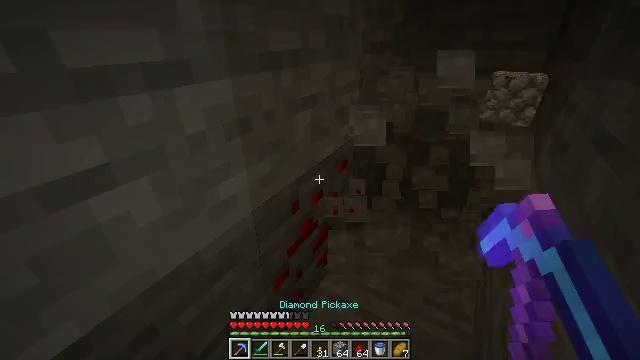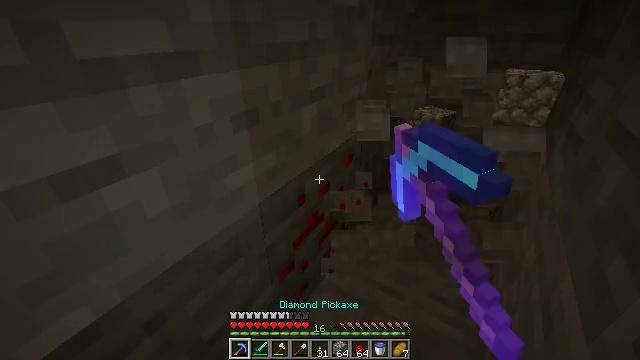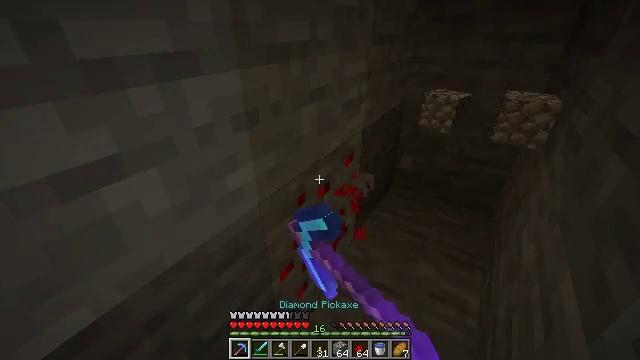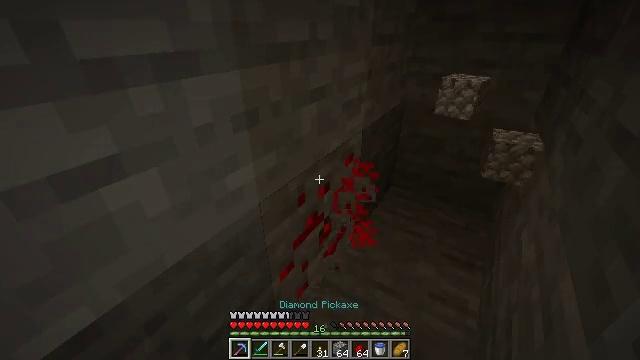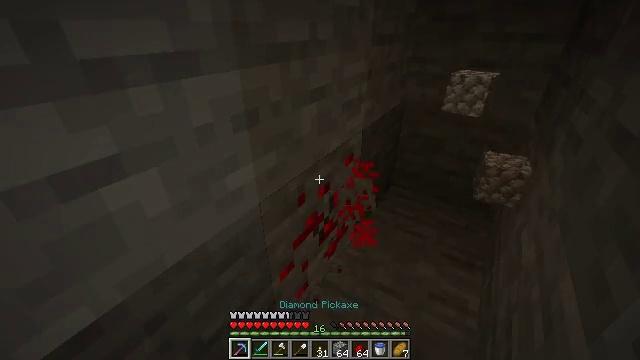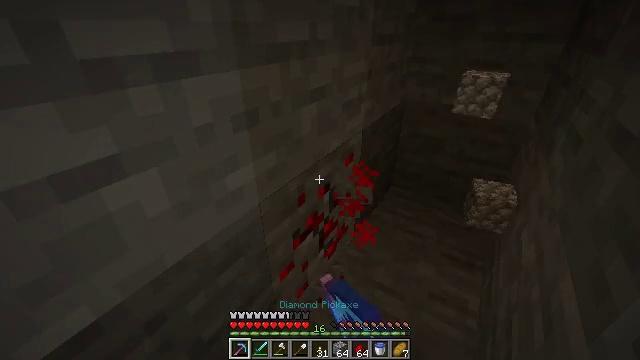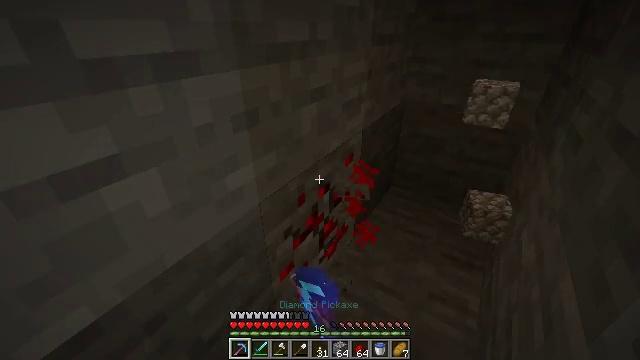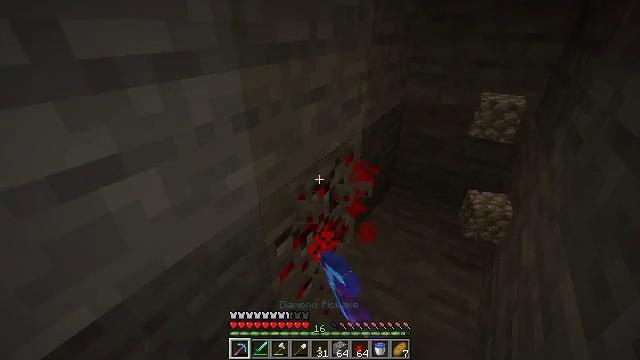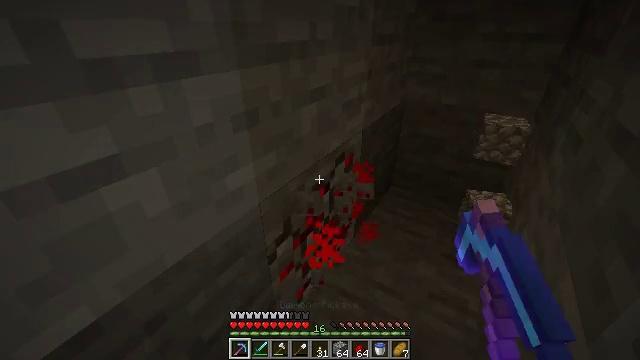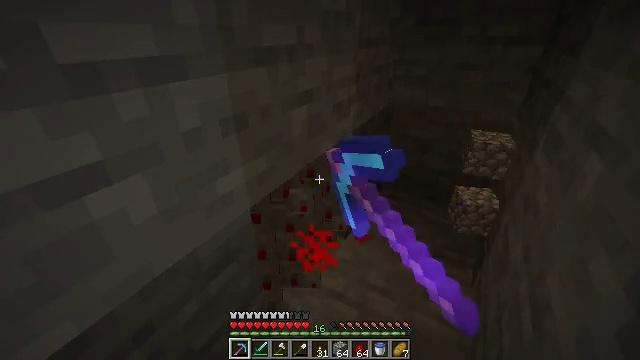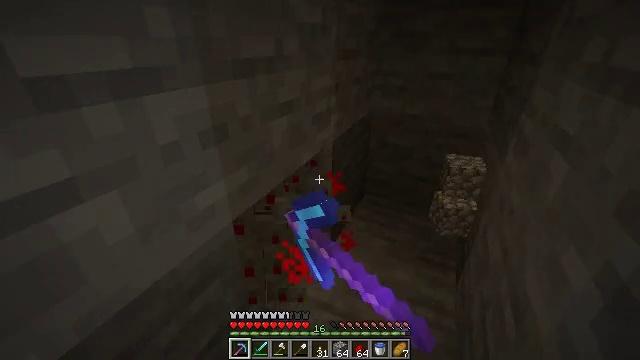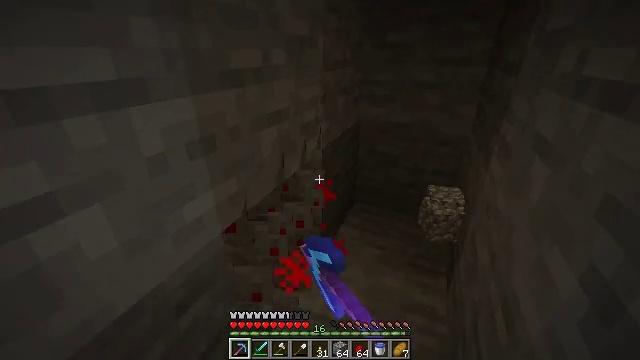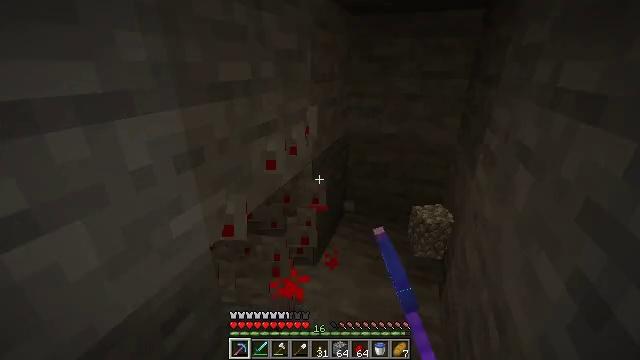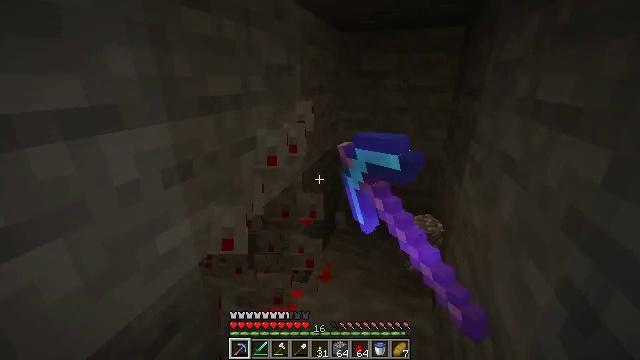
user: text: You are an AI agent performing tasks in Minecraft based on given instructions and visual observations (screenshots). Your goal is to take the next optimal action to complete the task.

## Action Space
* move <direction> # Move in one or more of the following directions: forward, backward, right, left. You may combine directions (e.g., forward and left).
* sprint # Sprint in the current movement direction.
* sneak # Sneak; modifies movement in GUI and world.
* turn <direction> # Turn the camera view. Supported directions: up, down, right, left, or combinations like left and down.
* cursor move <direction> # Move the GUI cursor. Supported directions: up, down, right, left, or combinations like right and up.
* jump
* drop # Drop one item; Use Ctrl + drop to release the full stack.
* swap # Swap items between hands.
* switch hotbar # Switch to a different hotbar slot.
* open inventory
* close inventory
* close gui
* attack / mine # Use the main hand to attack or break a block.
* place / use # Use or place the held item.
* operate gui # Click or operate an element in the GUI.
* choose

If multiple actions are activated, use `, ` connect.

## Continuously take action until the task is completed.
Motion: motion action
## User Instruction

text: Break the redstone ore to pick it up.
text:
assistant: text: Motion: turn left and down, attack / mine
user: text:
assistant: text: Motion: attack / mine
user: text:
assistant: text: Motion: attack / mine
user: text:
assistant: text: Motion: attack / mine
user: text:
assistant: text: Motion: attack / mine
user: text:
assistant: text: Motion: attack / mine
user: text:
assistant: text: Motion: attack / mine
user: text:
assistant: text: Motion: attack / mine
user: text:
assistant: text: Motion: turn right, attack / mine
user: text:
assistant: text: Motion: turn right and up, attack / mine
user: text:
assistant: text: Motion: turn right and up, attack / mine
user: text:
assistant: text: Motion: turn right and up, attack / mine
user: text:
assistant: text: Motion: turn right and up, attack / mine
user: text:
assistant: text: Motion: attack / mine